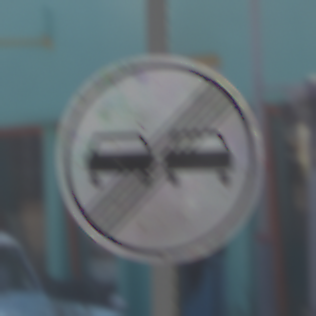
Verkehrszeichen: EndeUeberholverbot
Umgebung: Outdoor, Special
Tageszeit: MorningAfternoon
Wetter: PartlyCloudy
Licht: Natural
Jahreszeit: NotSpecified
Kontrast: HighContrast